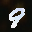
Label: 9